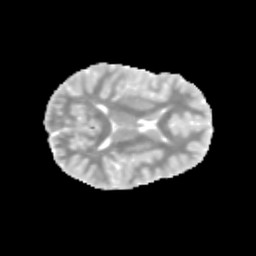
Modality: MD
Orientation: axial
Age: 12
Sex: female
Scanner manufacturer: siemens
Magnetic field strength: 3 T
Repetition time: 3.8 s
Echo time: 0.07 s